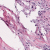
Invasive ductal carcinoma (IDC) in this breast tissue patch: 1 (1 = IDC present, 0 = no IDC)